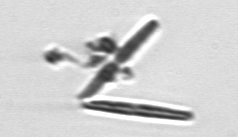
Label: Thalassionema